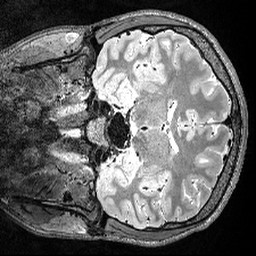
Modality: T2w
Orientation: coronal
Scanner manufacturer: siemens
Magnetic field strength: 3 T
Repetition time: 3.2 s
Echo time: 0.566 s